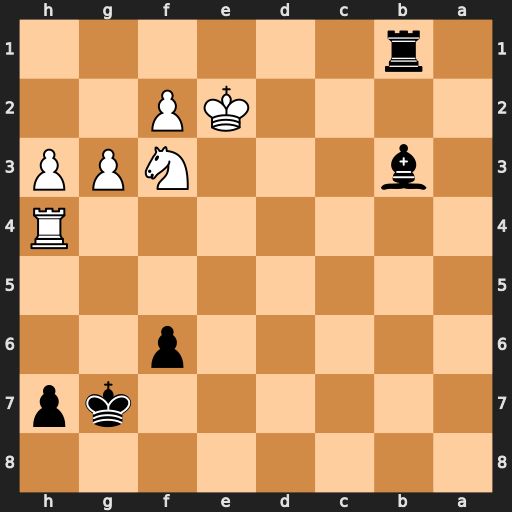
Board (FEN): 8/6kp/5p2/8/7R/1b3NPP/4KP2/1r6
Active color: b
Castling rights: -
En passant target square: -
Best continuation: Bd1+ Kd2 Bxf3